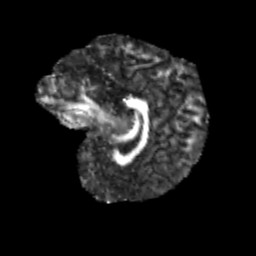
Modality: FA
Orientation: sagittal
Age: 12
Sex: female
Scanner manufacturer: siemens
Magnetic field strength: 3 T
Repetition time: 3.8 s
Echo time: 0.07 s